Aerial crown-view tile of a tropical tree (Barro Colorado Island, Panama), acquired 20241014:
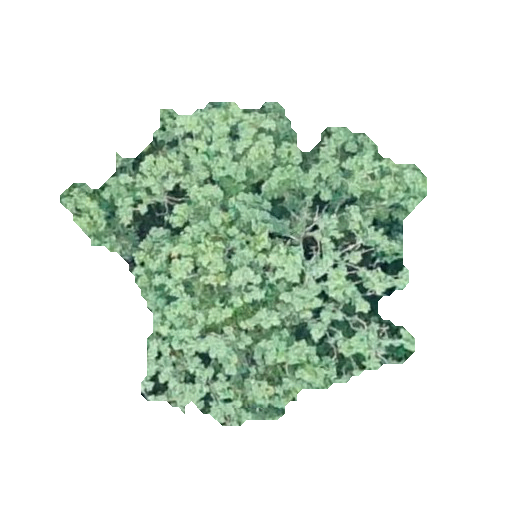
Species: Lonchocarpus heptaphyllus
GBIF accepted scientific name: Lonchocarpus heptaphyllus
Crown area: 117.635 m²